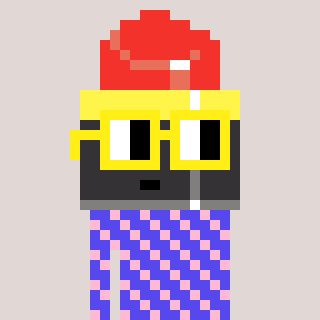
a pixel art character with square yellow glasses, a lipstick-shaped head and a computerblue-colored body on a warm background